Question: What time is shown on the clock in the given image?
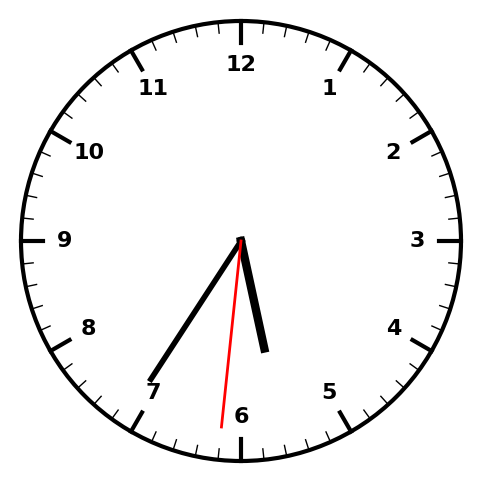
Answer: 05:35:31